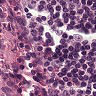
Metastatic tissue present: no